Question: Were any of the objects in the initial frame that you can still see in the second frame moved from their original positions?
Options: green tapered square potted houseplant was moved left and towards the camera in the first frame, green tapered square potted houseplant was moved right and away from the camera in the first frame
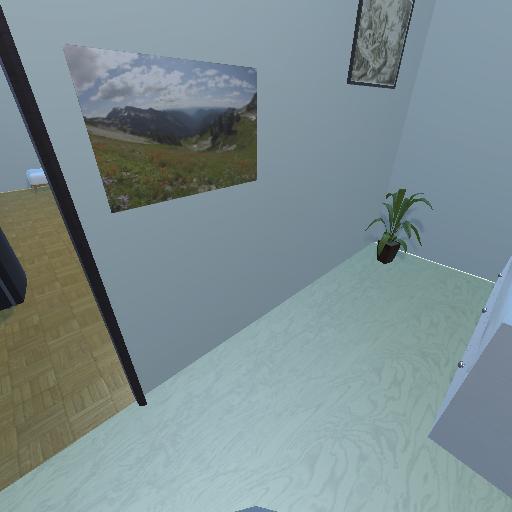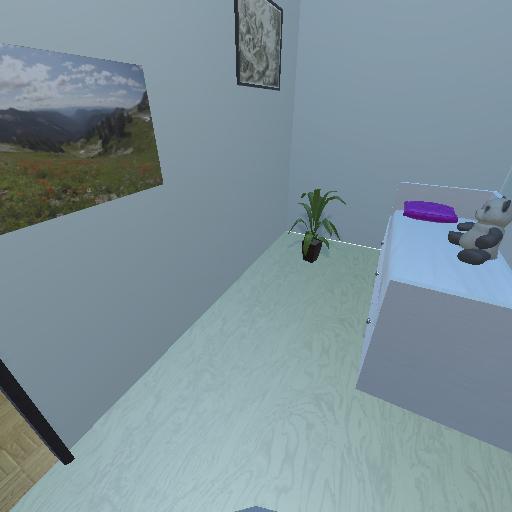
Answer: green tapered square potted houseplant was moved left and towards the camera in the first frame